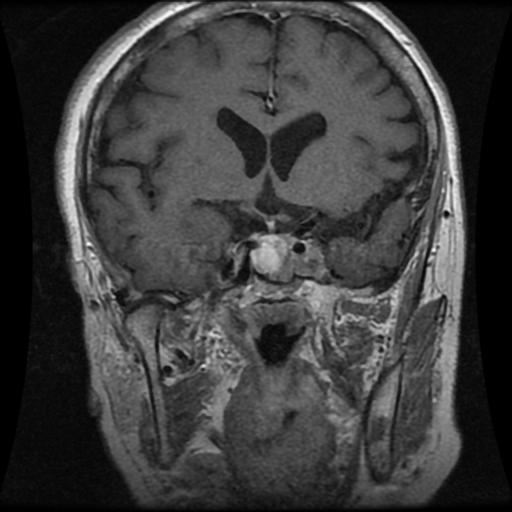
Label: pituitary